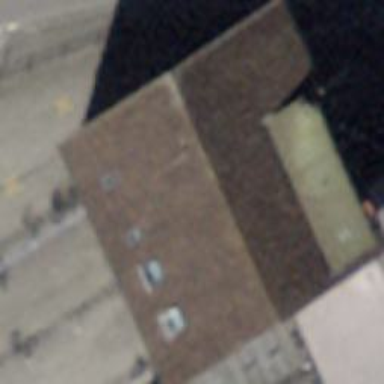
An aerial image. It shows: Bar.